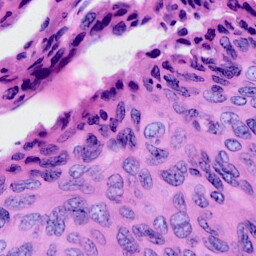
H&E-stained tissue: Cervix